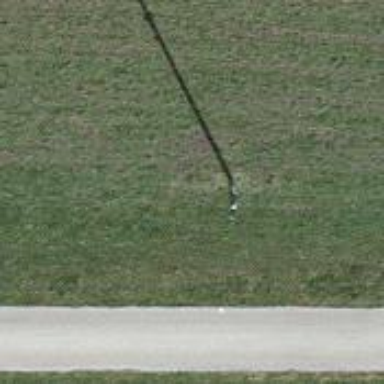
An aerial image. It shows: Power pole.